Field crop: maize
Growth stage: 2
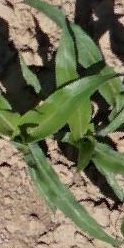
Species: maize